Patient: sex M, age 62
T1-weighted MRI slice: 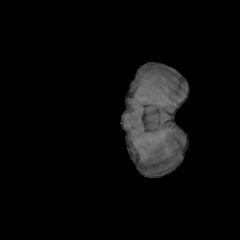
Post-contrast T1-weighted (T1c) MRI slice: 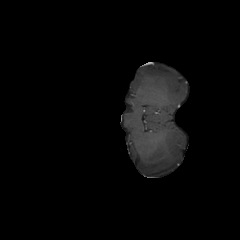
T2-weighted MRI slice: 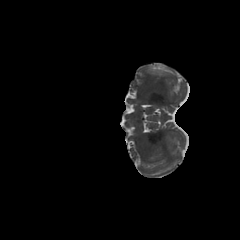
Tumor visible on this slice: no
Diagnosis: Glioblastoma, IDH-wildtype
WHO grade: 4